【题型】填空题　【知识点】平面几何　【难度】easy
如图，在$5 \times 5$正方形网格中，一条圆弧经过$A$、$B$、$C$三点，那么$\overset{\frown}{AC}$所对的圆心角度数是\underline{\quad\quad}．

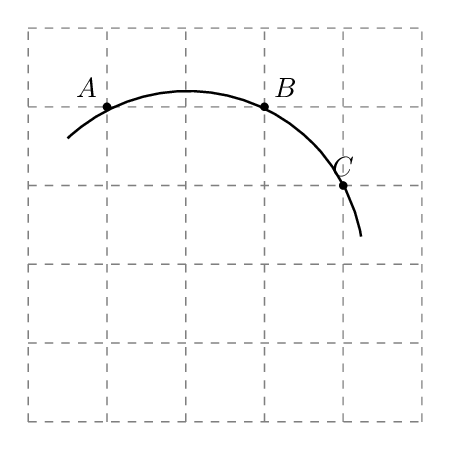
【解答】
\vspace{8pt}
\noindent
\textbf{【答案】}$90^\circ$

\vspace{5pt}
\noindent
\textbf{【详解】}解：连接$AB$,$BC$，分别作$AB$,$BC$的垂直平分线，即可得到圆心$Q$，

\noindent
由图可得：$CQ^2 = AQ^2 = 1^2 + 2^2 = 5$，$AC^2 = 1^2 + 3^2 = 10$，

\noindent
$\therefore CQ^2 + AQ^2 = AC^2$，
故$\angle AQC = 90^\circ$，

\noindent
即$\overset{\frown}{AC}$所对的圆心角为$90^\circ$．

\noindent
故答案为：$90^\circ$．

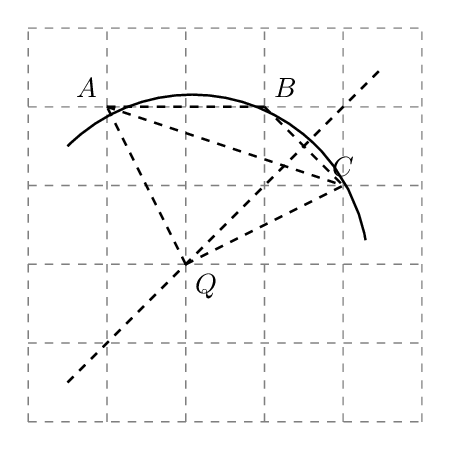